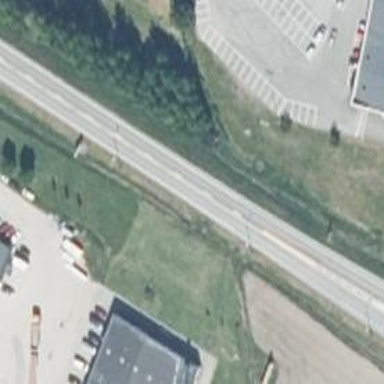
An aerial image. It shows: Asphalt trunk highway.